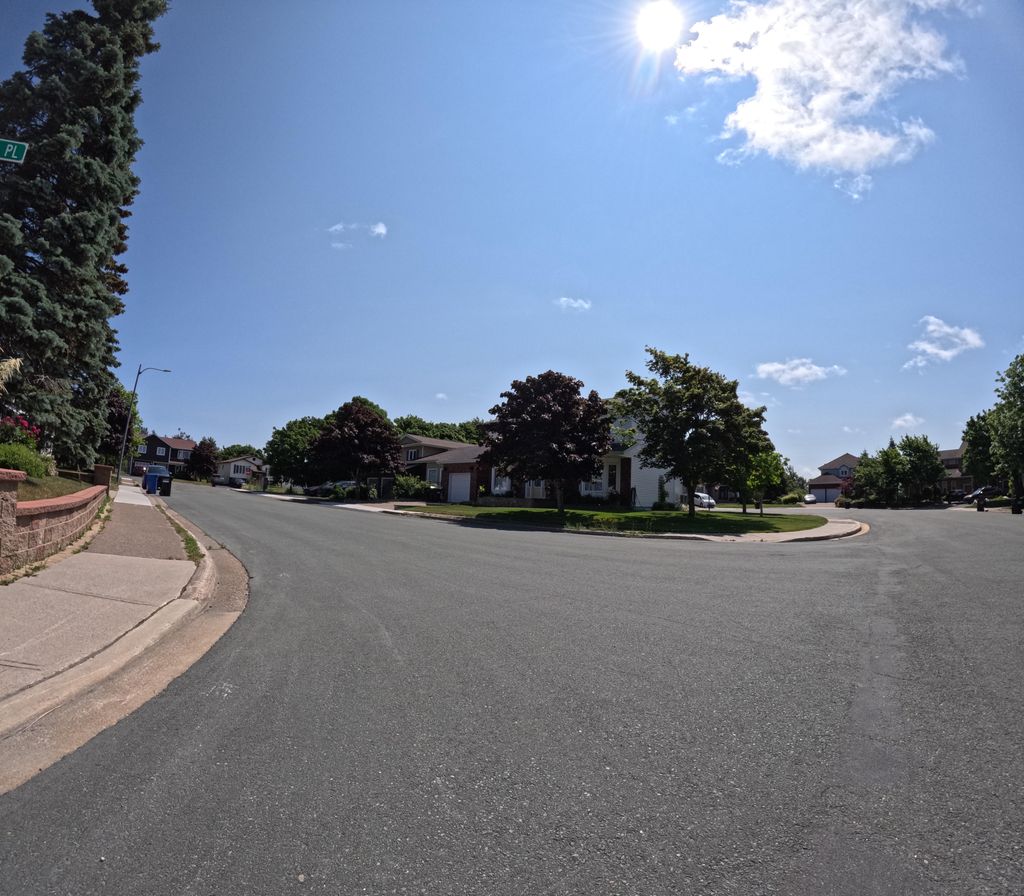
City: st_johns